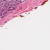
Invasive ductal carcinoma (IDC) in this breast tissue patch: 0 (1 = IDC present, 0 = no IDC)